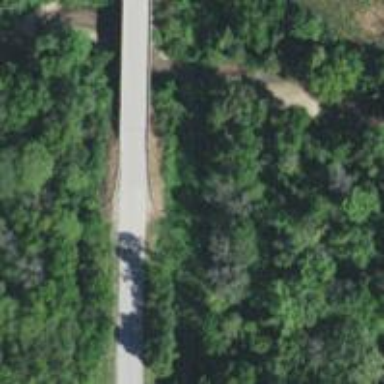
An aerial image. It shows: Tertiary road with bridge.